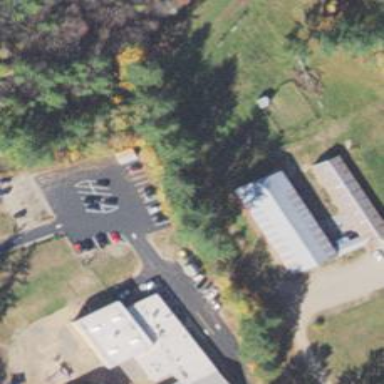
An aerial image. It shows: Parking area with asphalt surface.